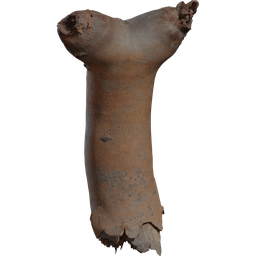
Label: nature